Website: walmart
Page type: account-selection
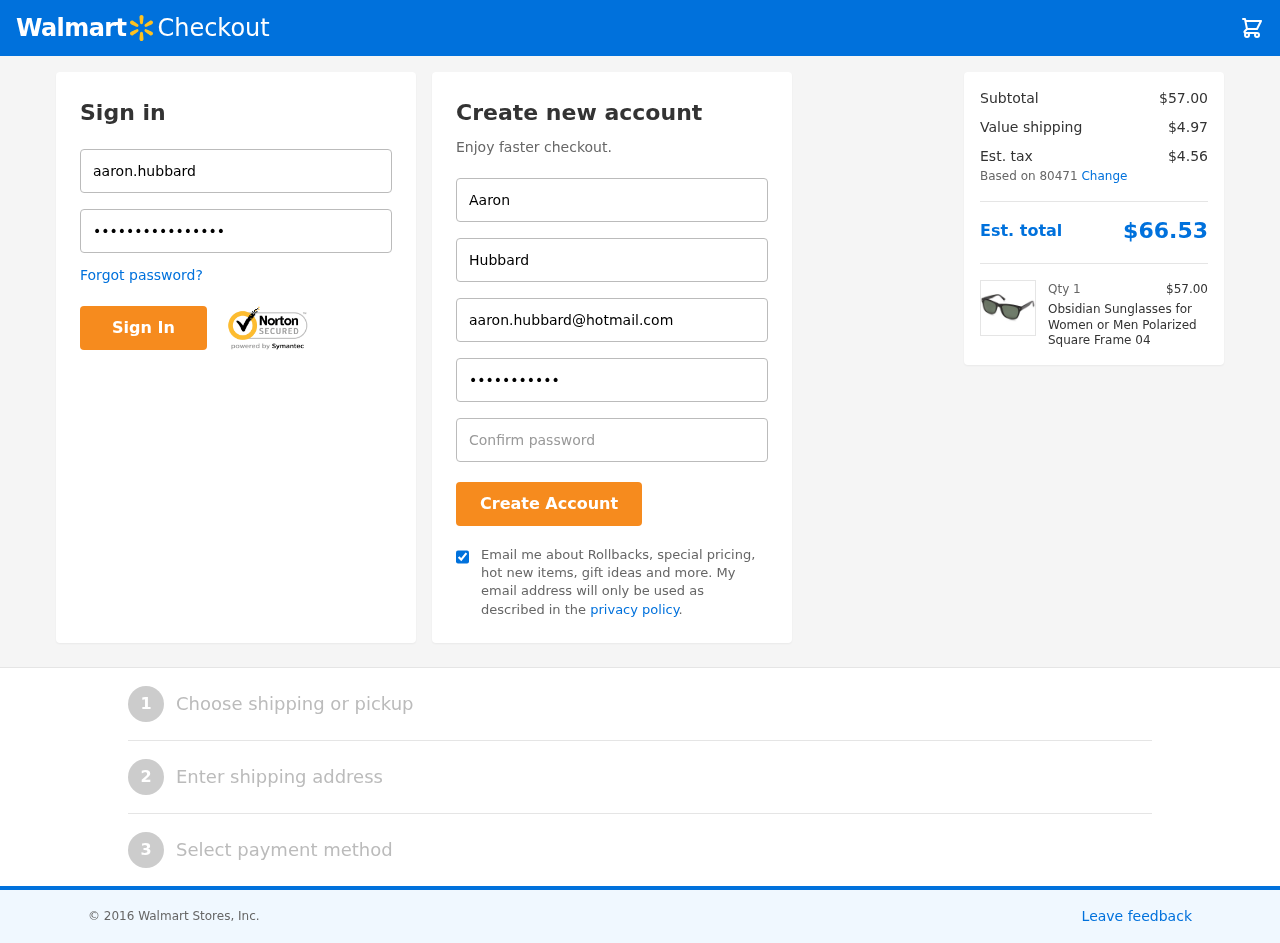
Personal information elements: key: PII_EMAIL
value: aaron.hubbard@hotmail.com
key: PII_FIRSTNAME
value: Aaron
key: PII_LASTNAME
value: Hubbard
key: PII_LOGIN_USERNAME
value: aaron.hubbard
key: PII_POSTCODE
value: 80471
Product elements: key: PRODUCT1_NAME
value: Obsidian Sunglasses for Women or Men Polarized Square Frame 04
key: PRODUCT1_PRICE
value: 57
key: PRODUCT1_QUANTITY
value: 1
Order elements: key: ORDER_SUBTOTAL
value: $57.00
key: ORDER_SHIPPING_COST
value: $4.97
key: ORDER_TAX
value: $4.56
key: ORDER_TOTAL
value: $66.53